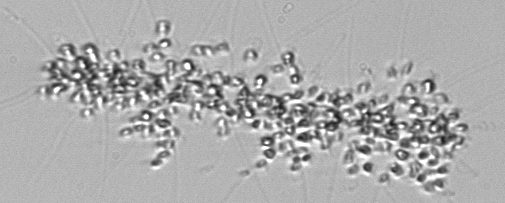
Label: Chaetoceros_didymus_TAG_external_flagellate